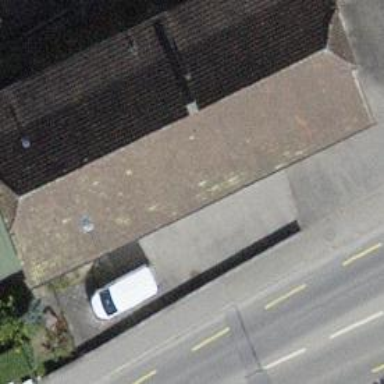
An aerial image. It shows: Building with tile roof.